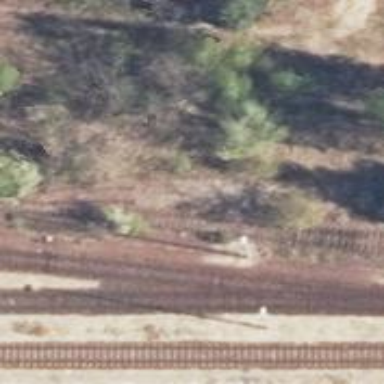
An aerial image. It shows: Abandoned railway spur.